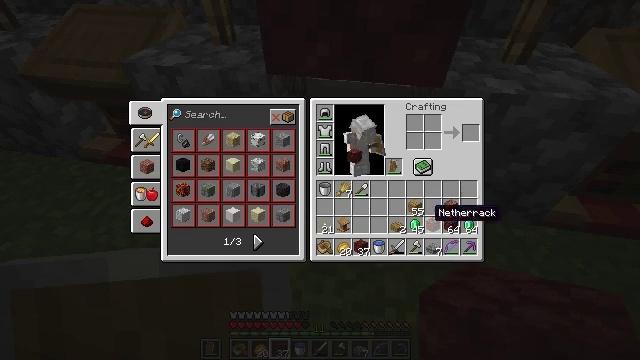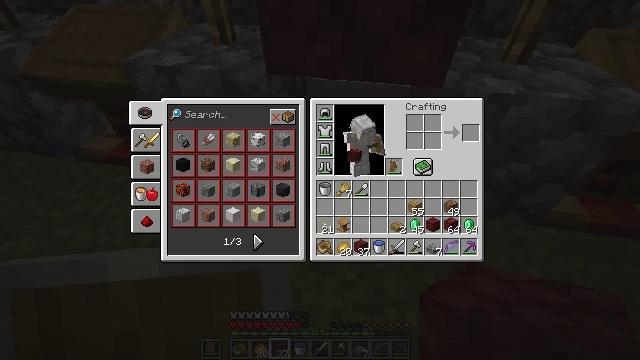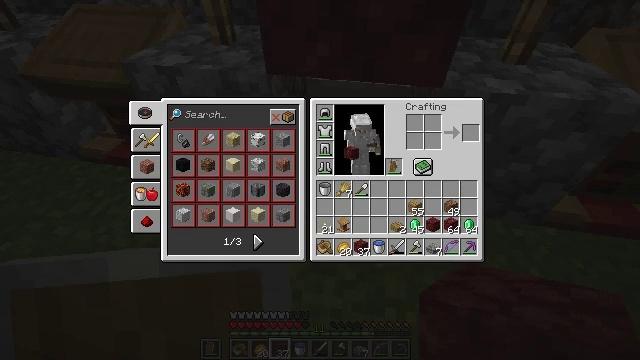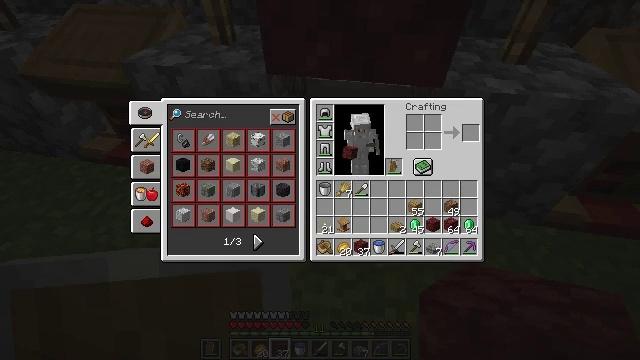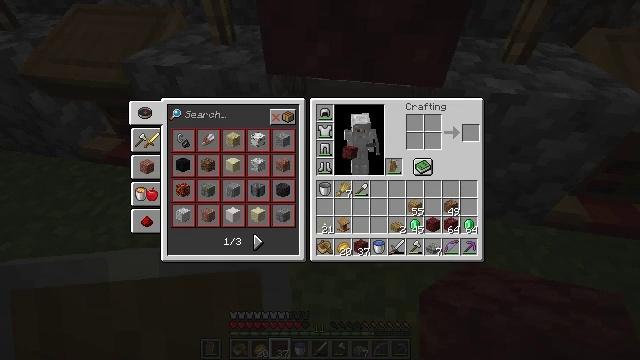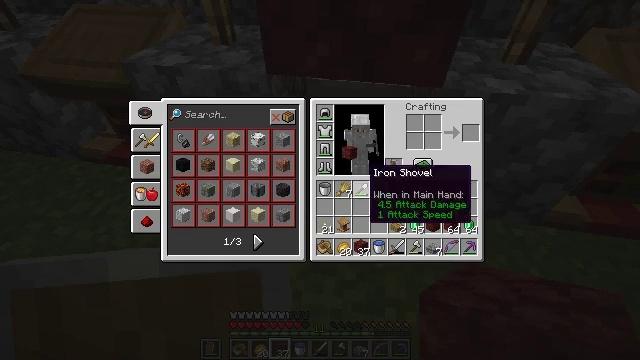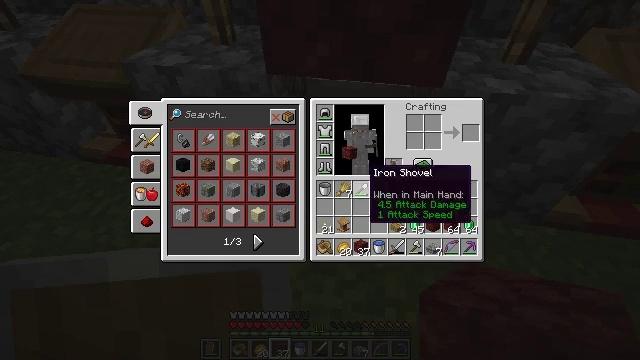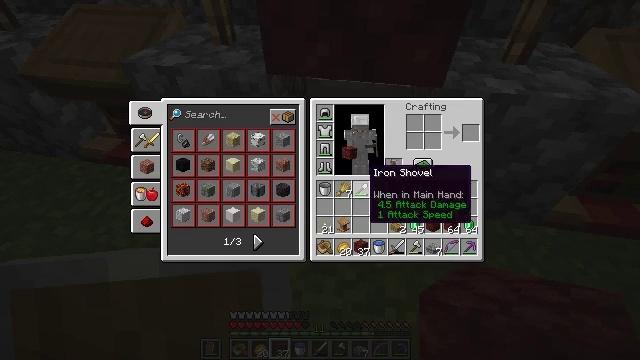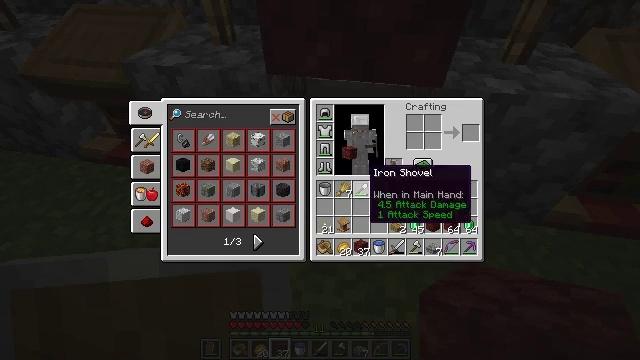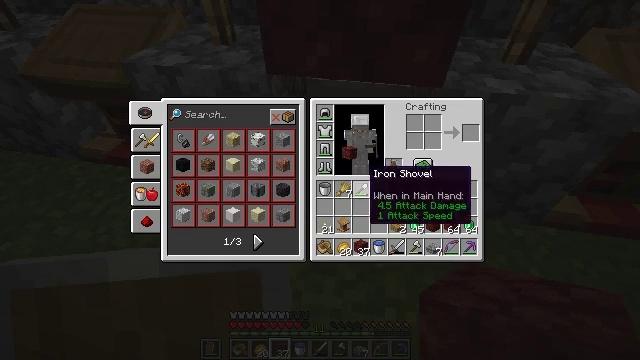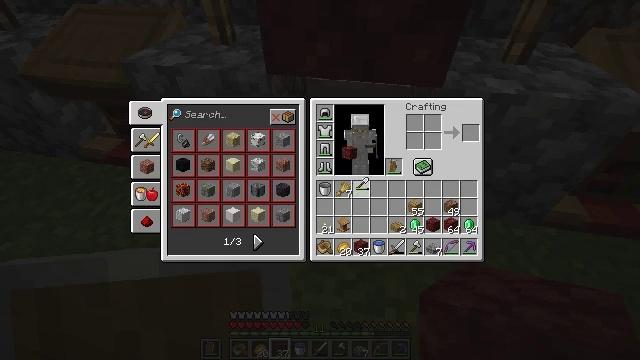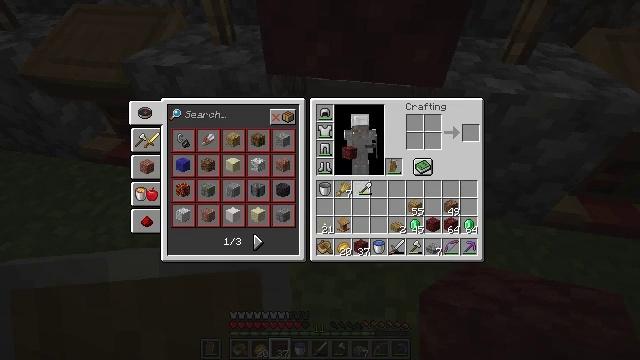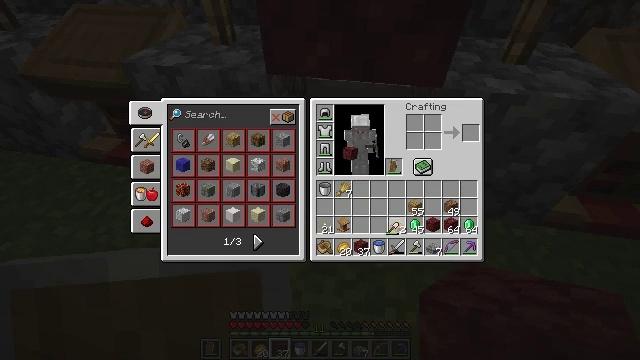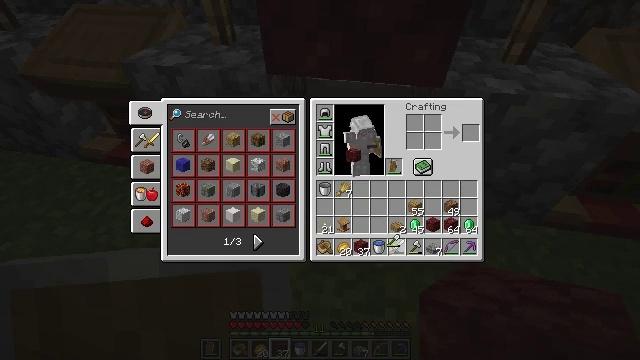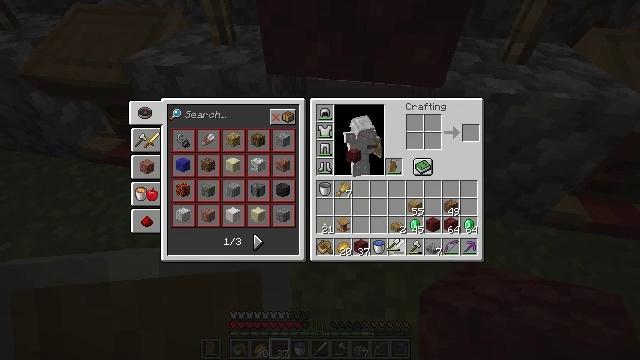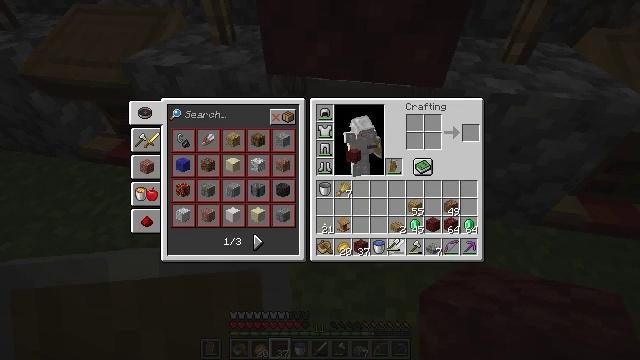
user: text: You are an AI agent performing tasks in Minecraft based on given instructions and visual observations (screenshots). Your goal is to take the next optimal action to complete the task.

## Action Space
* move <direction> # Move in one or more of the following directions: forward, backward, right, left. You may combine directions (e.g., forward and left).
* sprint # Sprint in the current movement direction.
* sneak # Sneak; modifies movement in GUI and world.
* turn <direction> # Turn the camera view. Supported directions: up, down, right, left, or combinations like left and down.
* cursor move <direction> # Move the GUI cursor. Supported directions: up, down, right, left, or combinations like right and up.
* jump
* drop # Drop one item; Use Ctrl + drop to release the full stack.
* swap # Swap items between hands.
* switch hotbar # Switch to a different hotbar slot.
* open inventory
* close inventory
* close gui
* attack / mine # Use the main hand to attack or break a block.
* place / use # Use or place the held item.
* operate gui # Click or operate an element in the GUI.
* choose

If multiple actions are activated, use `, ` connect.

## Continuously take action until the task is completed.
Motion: motion action
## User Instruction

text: Harvest grass block to clear the area.
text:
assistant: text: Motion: turn left and up
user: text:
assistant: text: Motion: turn left
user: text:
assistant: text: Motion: no_op
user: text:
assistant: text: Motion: no_op
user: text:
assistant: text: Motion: no_op
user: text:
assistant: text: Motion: no_op
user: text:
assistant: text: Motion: no_op
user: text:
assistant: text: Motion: no_op
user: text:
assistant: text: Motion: no_op
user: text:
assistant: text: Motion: attack / mine
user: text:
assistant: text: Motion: attack / mine
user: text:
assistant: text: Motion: turn right and down
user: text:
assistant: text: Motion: turn down
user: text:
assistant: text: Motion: no_op
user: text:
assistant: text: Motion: no_op
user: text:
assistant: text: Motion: no_op
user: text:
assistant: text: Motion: turn left
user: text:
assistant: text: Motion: no_op
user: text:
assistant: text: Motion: attack / mine
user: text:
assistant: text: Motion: attack / mine
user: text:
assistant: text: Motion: no_op
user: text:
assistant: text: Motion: turn up
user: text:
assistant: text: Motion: no_op
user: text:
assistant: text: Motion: no_op
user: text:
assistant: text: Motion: no_op
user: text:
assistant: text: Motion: no_op
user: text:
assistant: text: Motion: no_op
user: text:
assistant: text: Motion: attack / mine
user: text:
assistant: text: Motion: attack / mine
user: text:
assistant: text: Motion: no_op